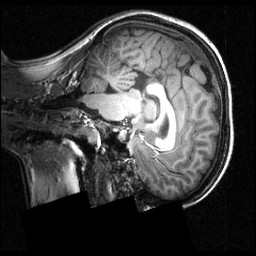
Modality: T1w
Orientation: sagittal
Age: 23
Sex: female
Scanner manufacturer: siemens
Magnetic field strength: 3.951 T
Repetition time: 1.5 s
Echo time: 0.00335 s